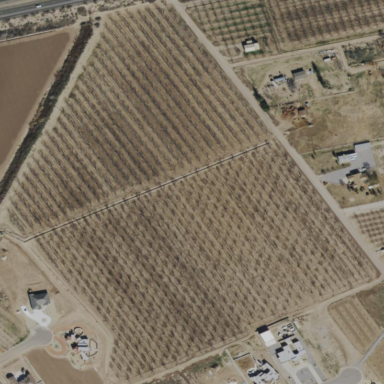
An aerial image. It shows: Orchard.